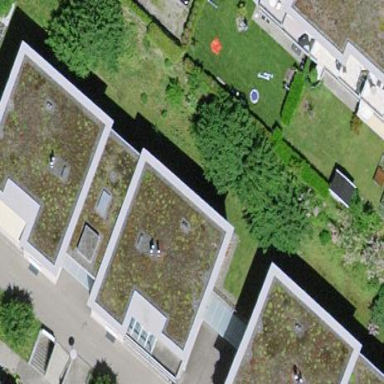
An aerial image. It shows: Residential building.